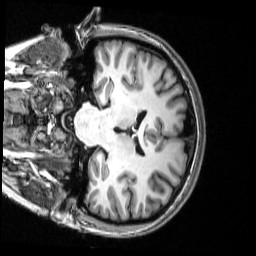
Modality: T1w
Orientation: coronal
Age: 22
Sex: female
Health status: healthy
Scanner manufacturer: siemens
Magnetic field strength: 3 T
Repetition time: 2.53 s
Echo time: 0.00339 s